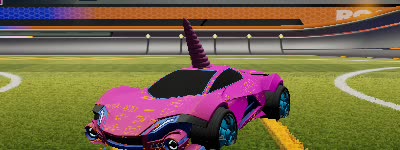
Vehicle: werewolf